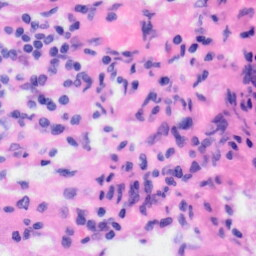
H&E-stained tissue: Liver